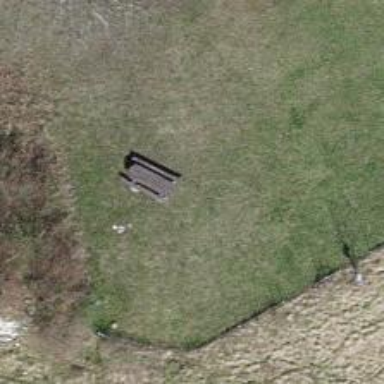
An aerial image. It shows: Picnic table located in leisure land area.